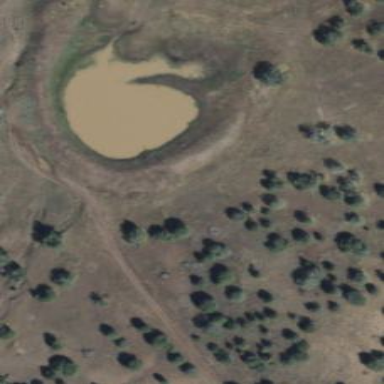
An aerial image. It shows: Watering place by stream pool.